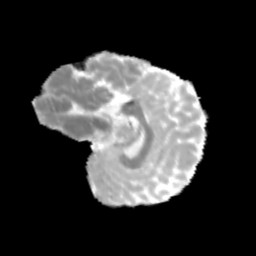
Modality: MD
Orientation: sagittal
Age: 11
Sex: male
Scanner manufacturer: siemens
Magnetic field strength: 3 T
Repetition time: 3.8 s
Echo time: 0.07 s